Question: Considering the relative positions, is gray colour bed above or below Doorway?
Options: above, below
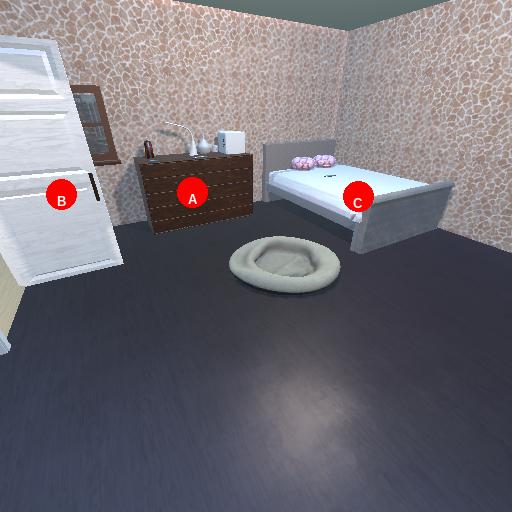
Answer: above